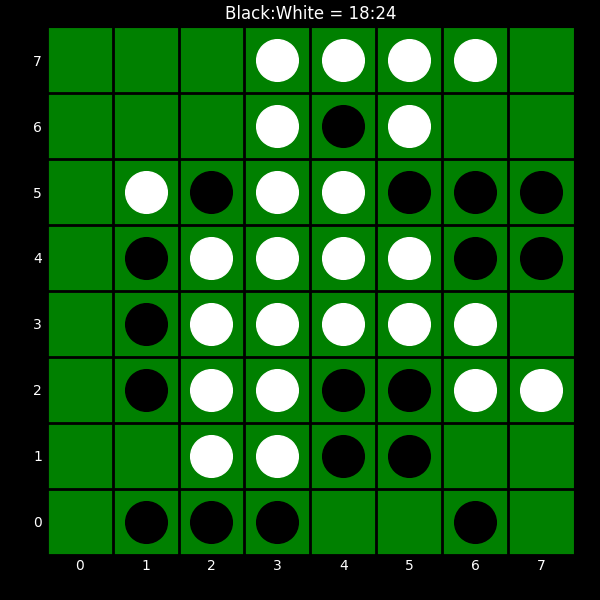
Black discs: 18
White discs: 24